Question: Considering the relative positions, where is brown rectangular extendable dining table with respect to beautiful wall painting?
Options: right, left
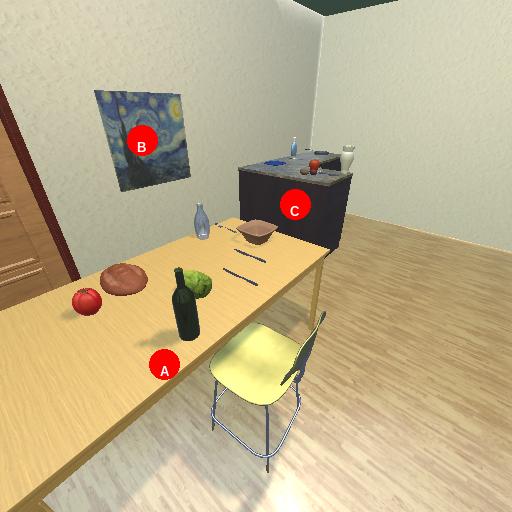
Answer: right